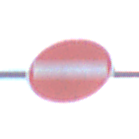
Verkehrszeichen: VerbotDerEinfahrt
Umgebung: Outdoor, Nature
Tageszeit: SunriseSunset
Wetter: PartlyCloudy
Licht: Natural
Jahreszeit: NotSpecified
Kontrast: LowContrast